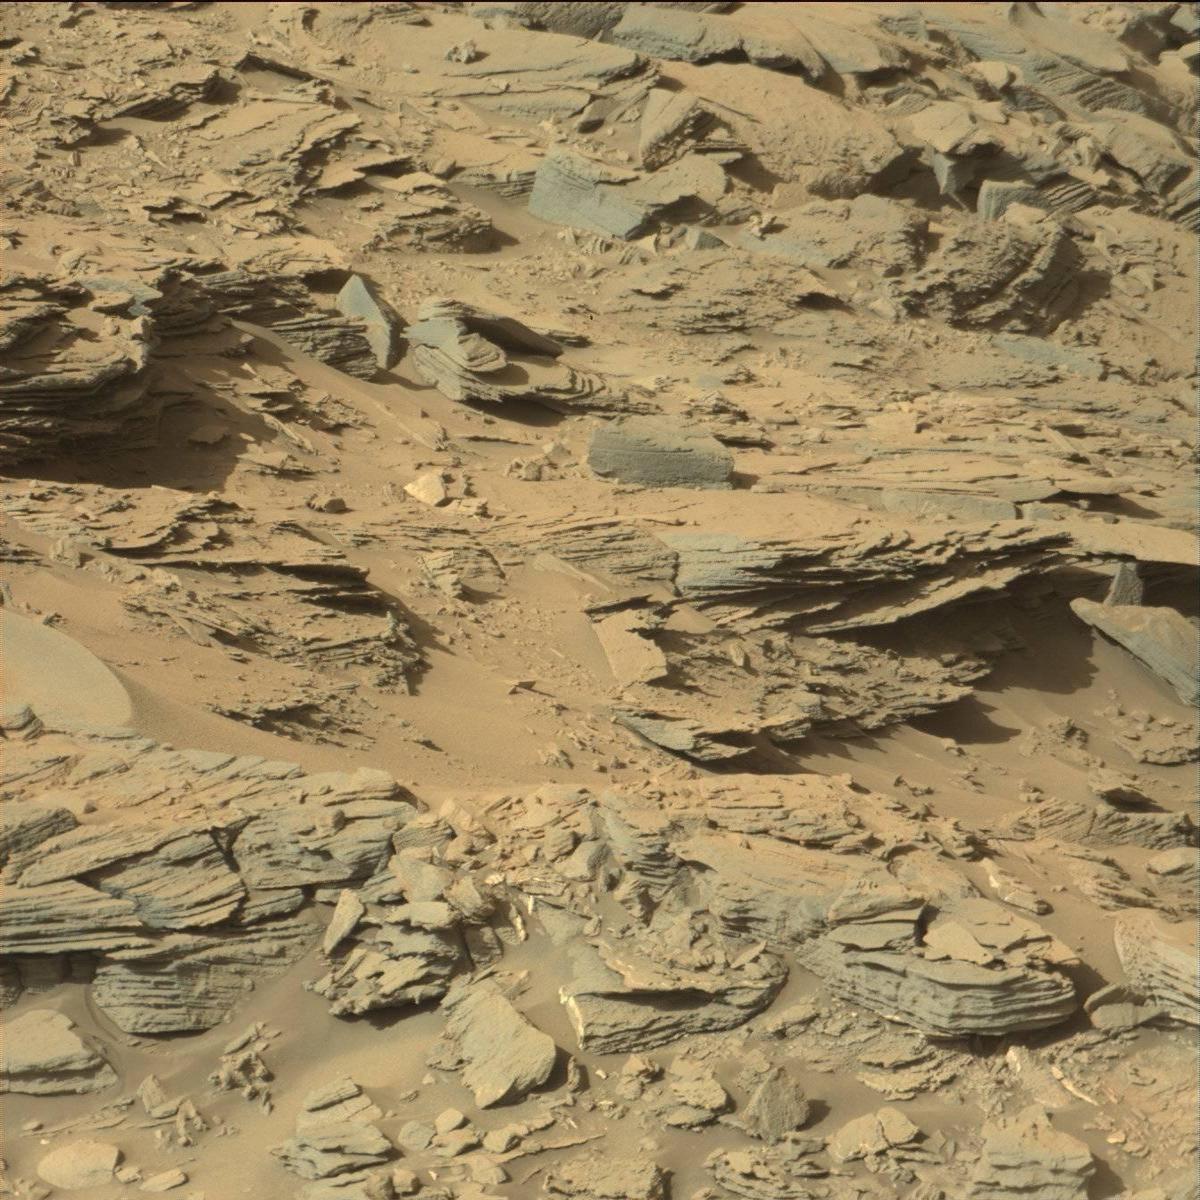
Terrain classes present: Bedrock, Sand / Soil